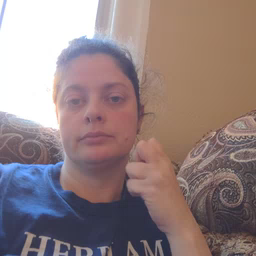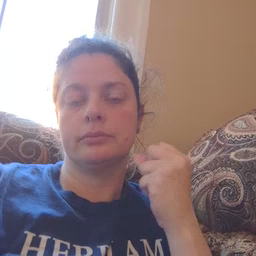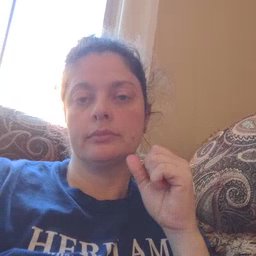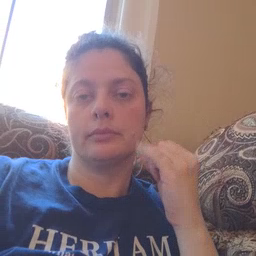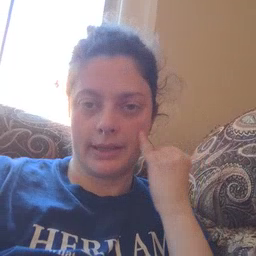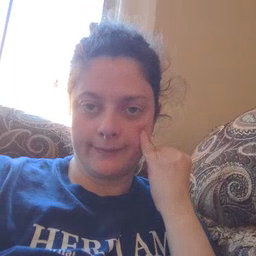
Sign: if